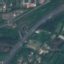
Label: Highway